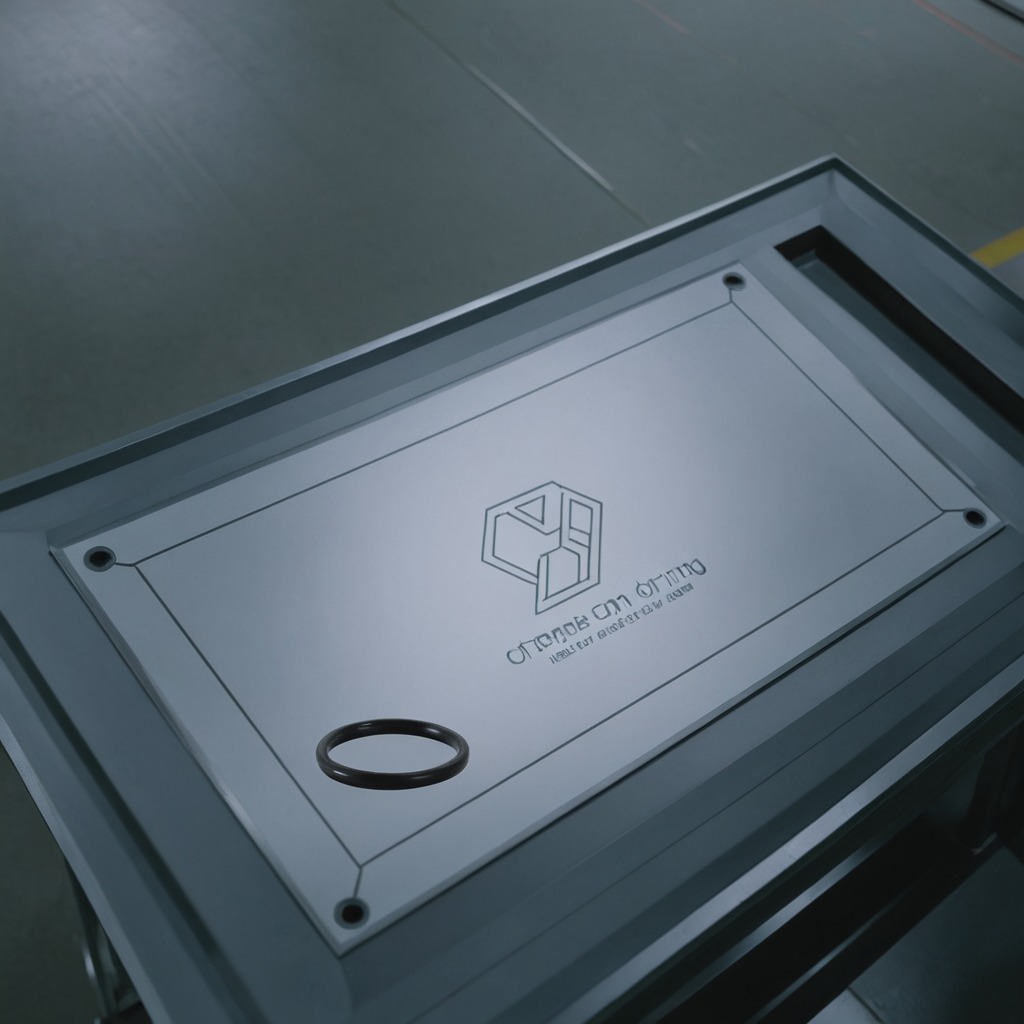
A rubber O-ring is lying on the toolbox surface.